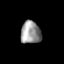
Tissue: prostate
Cell type: T cells
Senescence score: 0.303
Nuclear area (px): 444
Mean DAPI intensity: 151.117